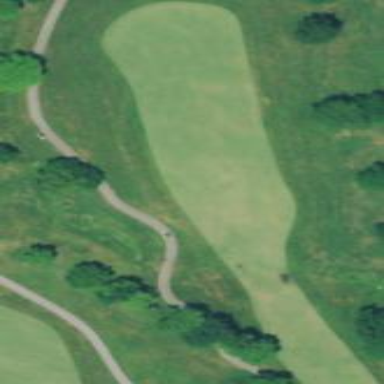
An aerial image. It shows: Golf fairway surrounded by grass.